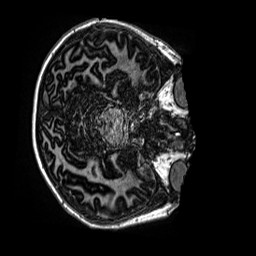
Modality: MP2RAGE
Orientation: axial
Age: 13
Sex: female
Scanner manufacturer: siemens
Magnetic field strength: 3 T
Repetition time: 4 s
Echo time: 0.00299 s